Question: For a small timer app I want to write a GTK interface where I can set the desired time. Here is a picture of the interface:

However, I am having trouble reading out the fields of the spin buttons. My envisaged procedure for this is the following:
1. Read out the buttons using methods for each button
Here is one of the methods that does this:
'''
# Get the fields of the spinbuttons
def get_seconds(self, widget, spin):
self.rSeconds = spin.get_value_as_int()
'''
It is then called like this:
'''
button = gtk.Button("Start")
button.connect("clicked", self.get_seconds, spinnerS)
'''
1. Create a timer object with the data from the buttons
This is planned to be accomplished using this method:
'''
# Create the timer object ...
def prepare_timer(self, widget, hours, minutes, seconds, title, text):
self.timer = eggTimer(hours, minutes, seconds, title, text)
'''
Which is called here:
'''
button.connect("clicked", self.prepare_timer, self.rHours, self.rMinutes, self.rSeconds, "some title", "some text")
'''
Unfortunately, when running the script I get the following error message:
'''
Traceback (most recent call last):
File "GTKInterface.py", line 140, in <module>
SpinButtonExample()
File "GTKInterface.py", line 126, in __init__
button.connect("clicked", self.prepare_timer, self.rHours, self.rMinutes, self.rSeconds, "Title", "Text")
AttributeError: SpinButtonExample instance has no attribute 'rSeconds'
'''
To check whether there really is no instance of that variable, I programmed a short method to print it:
'''
def returnS(self, widget):
print self.rSeconds
'''
And surprisingly this method "see" self.rSeconds. This makes me wonder what determines the visibility of the variable. What am I doing wrong to read this out?
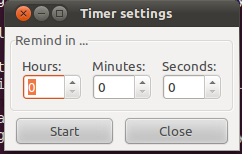
Answer: You try to pass the attribute 'self.rHours' to the 'connect' method, but at that point the attribute doesn't exist yet (the 'clicked' handlers haven't executed yet).
Note that even if you fill in 'self.rHours' before calling connect, it will pass the value at the time of connecting, not at the time of the handler executing.
You can solve this by passing 'self.rHours' etc directly to 'eggTimer' in 'prepare_timer'.
But it would be even easier to just combine all the click handlers into one, and use local variables instead of 'self.rHours' etc. There's no reason to split your code over many click handlers like this.
: BTW, you can also use nested functions instead of methods:
'''
...
def prepare_timer(widget):
self.timer = eggTimer(
spinnerH.get_value_as_int(),
spinnerM.get_value_as_int(),
spinnerS.get_value_as_int(),
"Title", "Text")
button.connect("clicked", prepare_timer)
...
'''
Keep it simple!